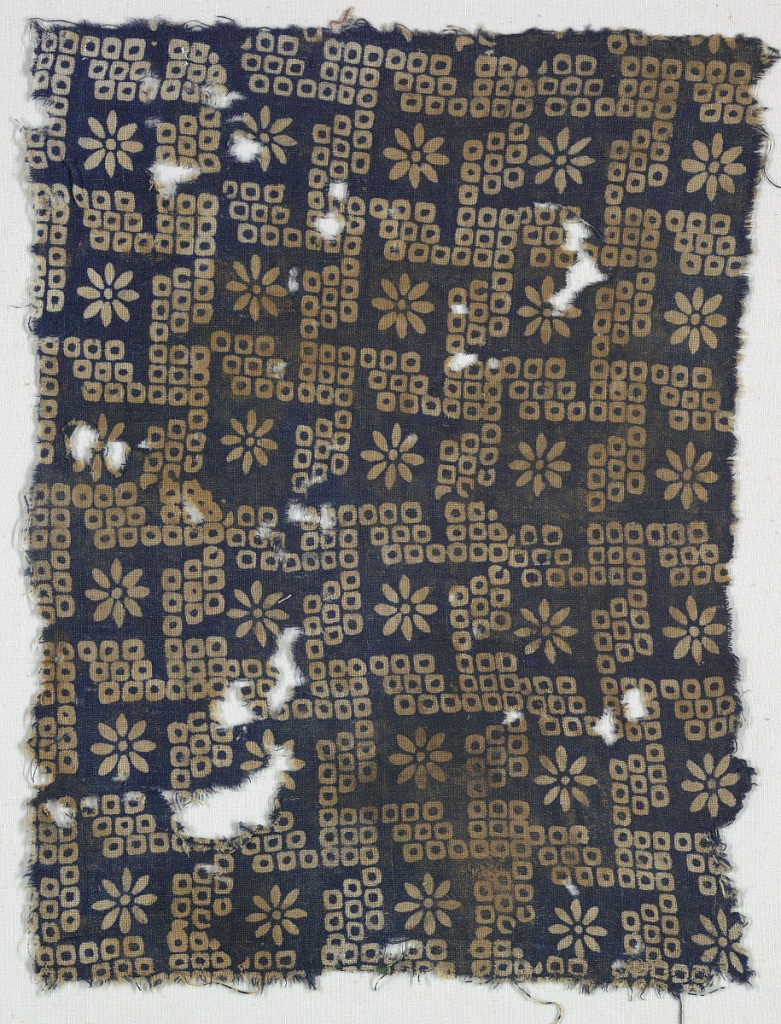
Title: Textile
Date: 15th–18th century
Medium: cotton Technique: resist-printed
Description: Simple floral motif within a grid of S-shapes and rosettes. White design on blue ground.